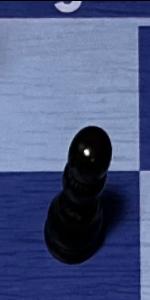
Label: Pawn_Black